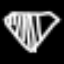
Label: diamond